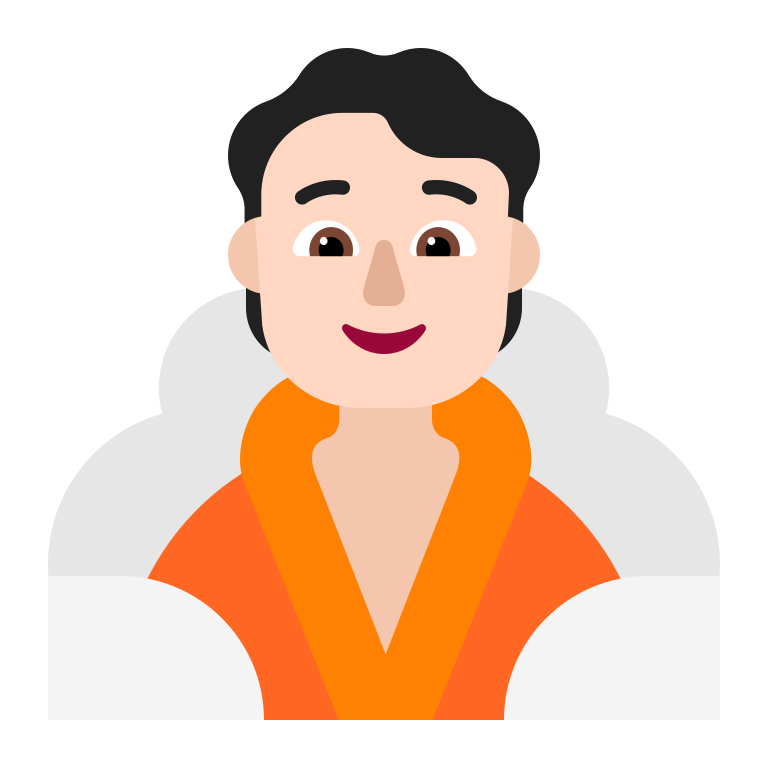
person in steamy room flat light